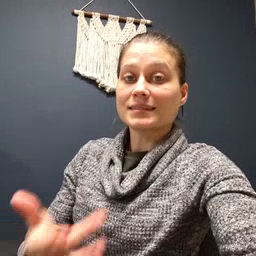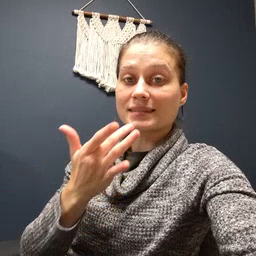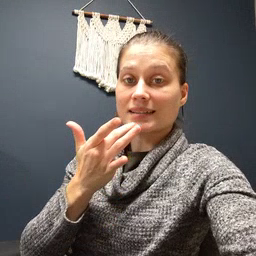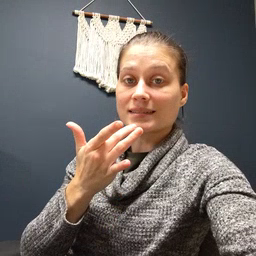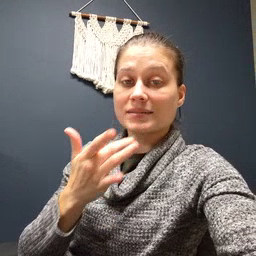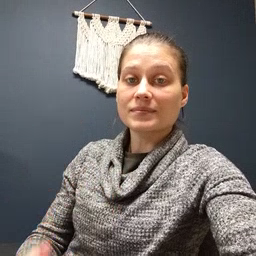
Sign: taste